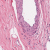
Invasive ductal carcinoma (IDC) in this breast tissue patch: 0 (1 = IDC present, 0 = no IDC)